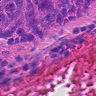
Metastatic tissue present: yes